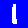
Digit: 1